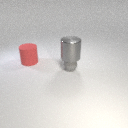
large red rubber cylinder to the left of small gray rubber sphere